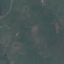
Label: HerbaceousVegetation